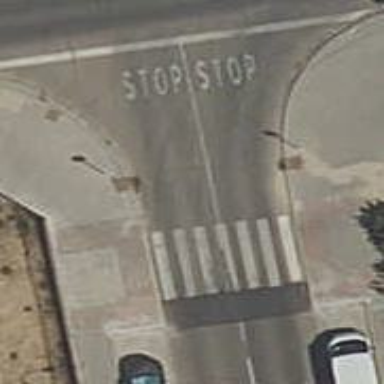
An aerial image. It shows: Marked crossing on the road.